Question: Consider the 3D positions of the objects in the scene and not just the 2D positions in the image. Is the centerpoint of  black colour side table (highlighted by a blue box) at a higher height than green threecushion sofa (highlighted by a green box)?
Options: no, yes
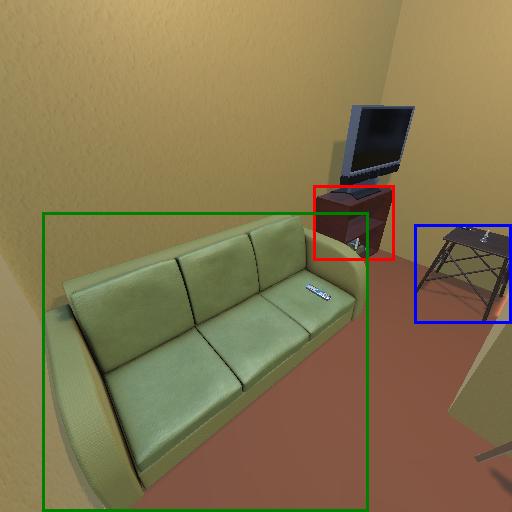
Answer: no